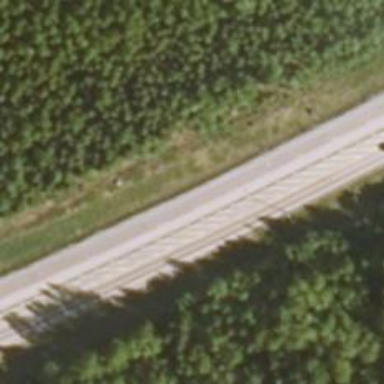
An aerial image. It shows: Asphalt road classified as trunk highway.